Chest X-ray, AP view. Patient: 9 years old, sex M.
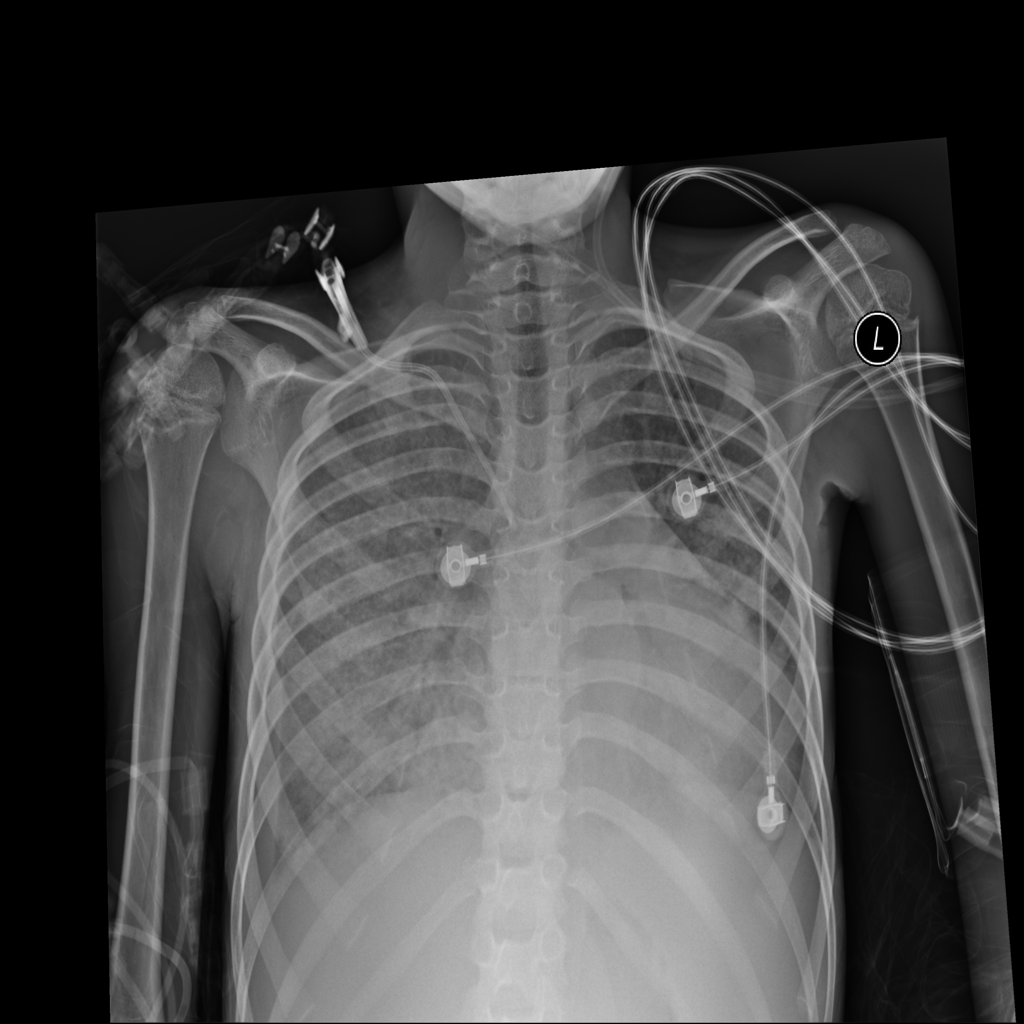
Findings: Edema, Infiltration, Pneumonia